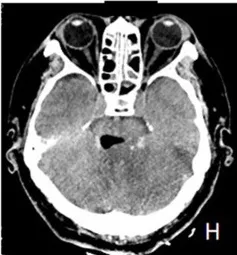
Complete removal of hemorrhage was achieved, as confirmed by the post-op CT scan image.
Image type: radiology (ct)